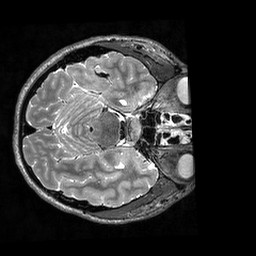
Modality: T2w
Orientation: axial
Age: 26
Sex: female
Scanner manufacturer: siemens
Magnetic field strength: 3 T
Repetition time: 3.2 s
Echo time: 0.564 s